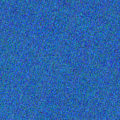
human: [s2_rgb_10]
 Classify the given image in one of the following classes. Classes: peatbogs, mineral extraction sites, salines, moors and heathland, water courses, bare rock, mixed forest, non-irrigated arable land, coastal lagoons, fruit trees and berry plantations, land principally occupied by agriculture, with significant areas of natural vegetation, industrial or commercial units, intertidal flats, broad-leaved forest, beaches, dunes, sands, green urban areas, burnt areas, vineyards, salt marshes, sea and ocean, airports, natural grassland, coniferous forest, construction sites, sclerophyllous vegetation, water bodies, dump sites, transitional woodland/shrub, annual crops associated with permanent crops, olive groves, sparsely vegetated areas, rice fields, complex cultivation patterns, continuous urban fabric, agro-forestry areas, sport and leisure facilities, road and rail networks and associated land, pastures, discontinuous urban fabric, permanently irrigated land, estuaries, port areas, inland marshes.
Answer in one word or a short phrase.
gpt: sea and ocean